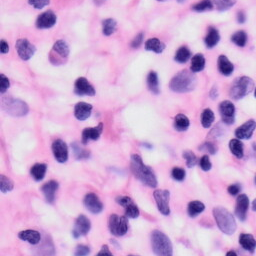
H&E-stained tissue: Skin